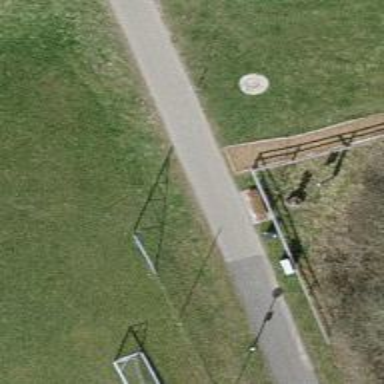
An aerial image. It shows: Footway with ground surface.